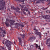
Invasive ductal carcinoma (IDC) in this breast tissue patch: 1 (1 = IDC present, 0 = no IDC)